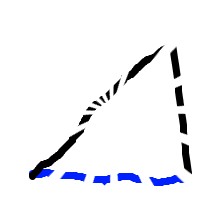
Shape: triangle